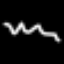
Label: squiggle